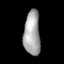
Tissue: lung
Cell type: Epithelial cells
Senescence score: 0.1938
Nuclear area (px): 712
Mean DAPI intensity: 166.25